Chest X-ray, PA view. Patient: 47 years old, sex F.
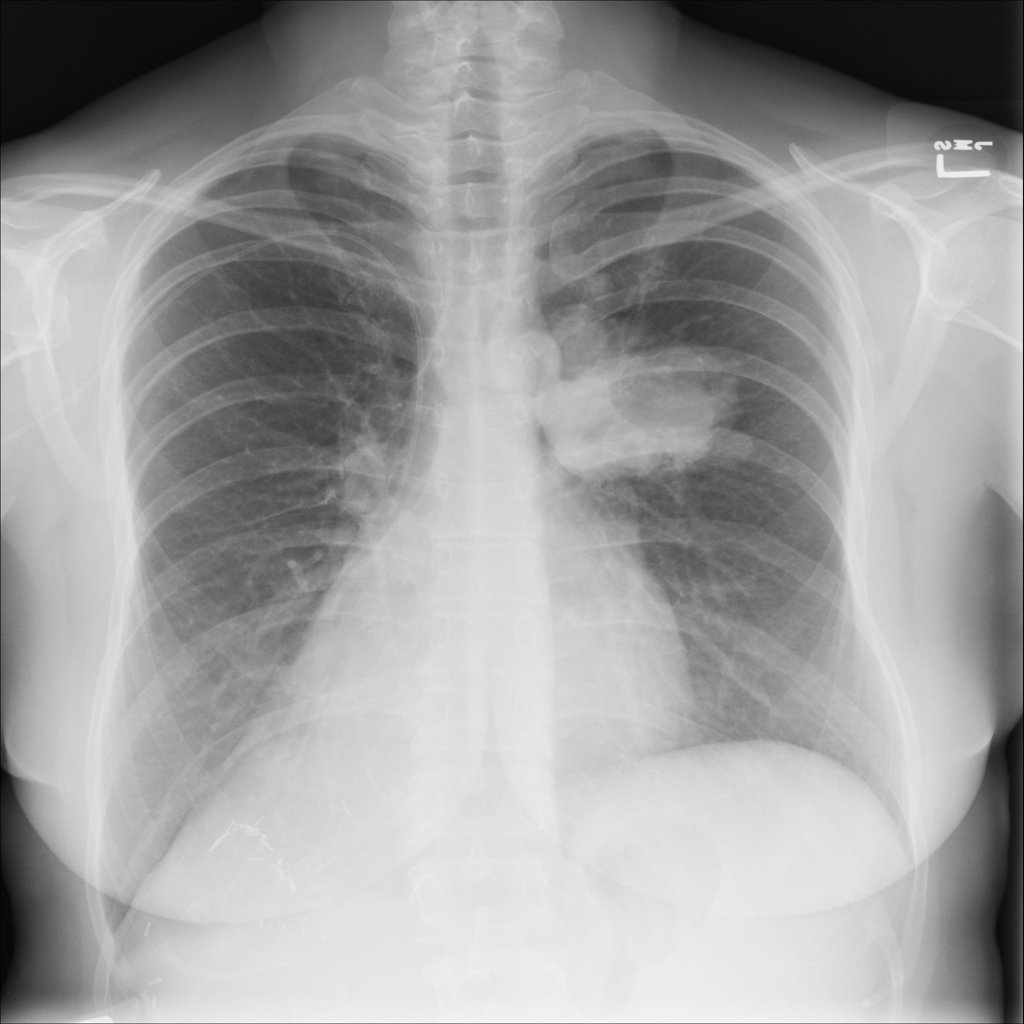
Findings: Mass